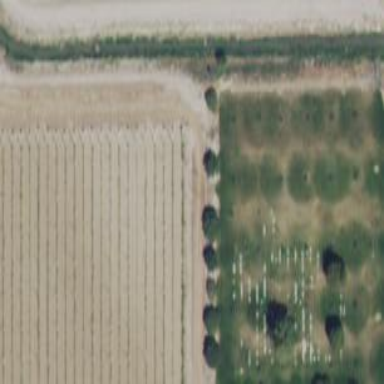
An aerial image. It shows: Cemetery.